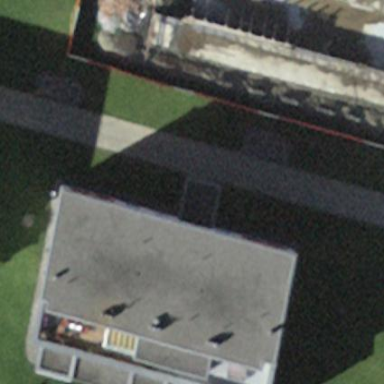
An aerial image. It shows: Building with flat roof.